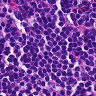
Metastatic tissue present: no